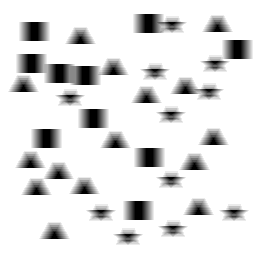
Squares: 10
Triangles: 15
Stars: 11
Total shapes: 36